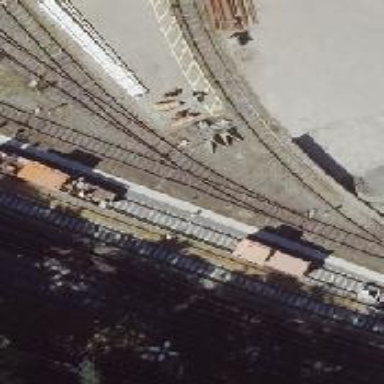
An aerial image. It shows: Yard meant for services.